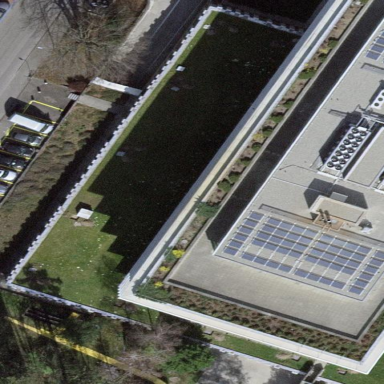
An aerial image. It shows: Office building.